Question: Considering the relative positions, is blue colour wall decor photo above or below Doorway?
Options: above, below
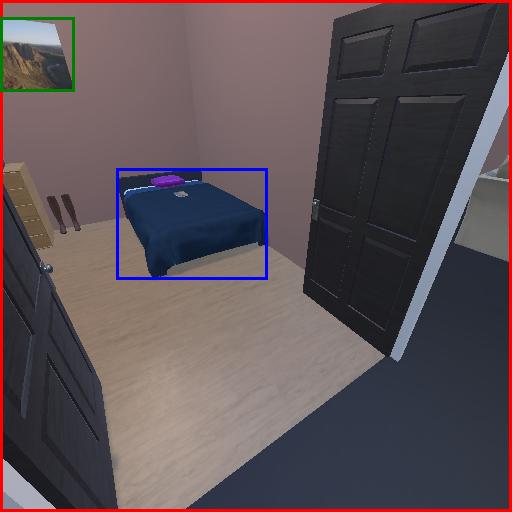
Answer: above